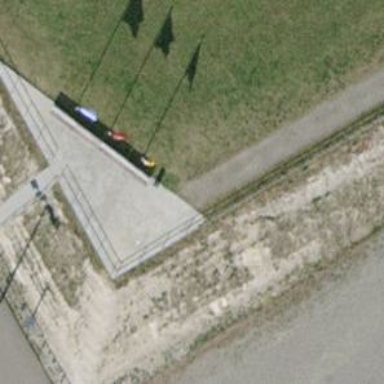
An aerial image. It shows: Bench for seating.